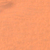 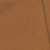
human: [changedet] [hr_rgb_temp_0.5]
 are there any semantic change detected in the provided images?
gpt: A vertical road appeared on the right.